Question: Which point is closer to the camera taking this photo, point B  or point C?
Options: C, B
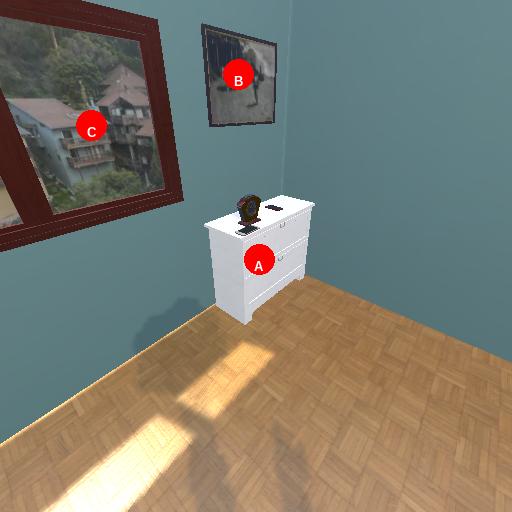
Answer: C